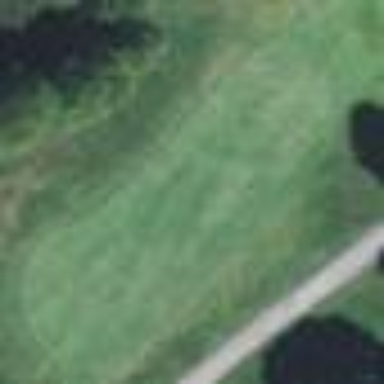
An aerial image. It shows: Grassy area designated as golf fairway.